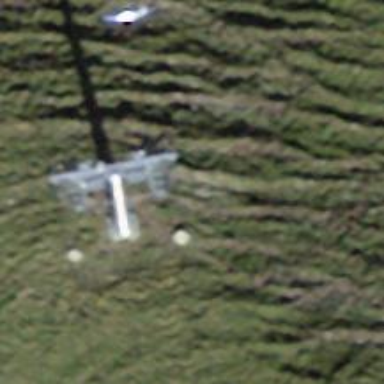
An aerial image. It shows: Pylon used for aerialway.